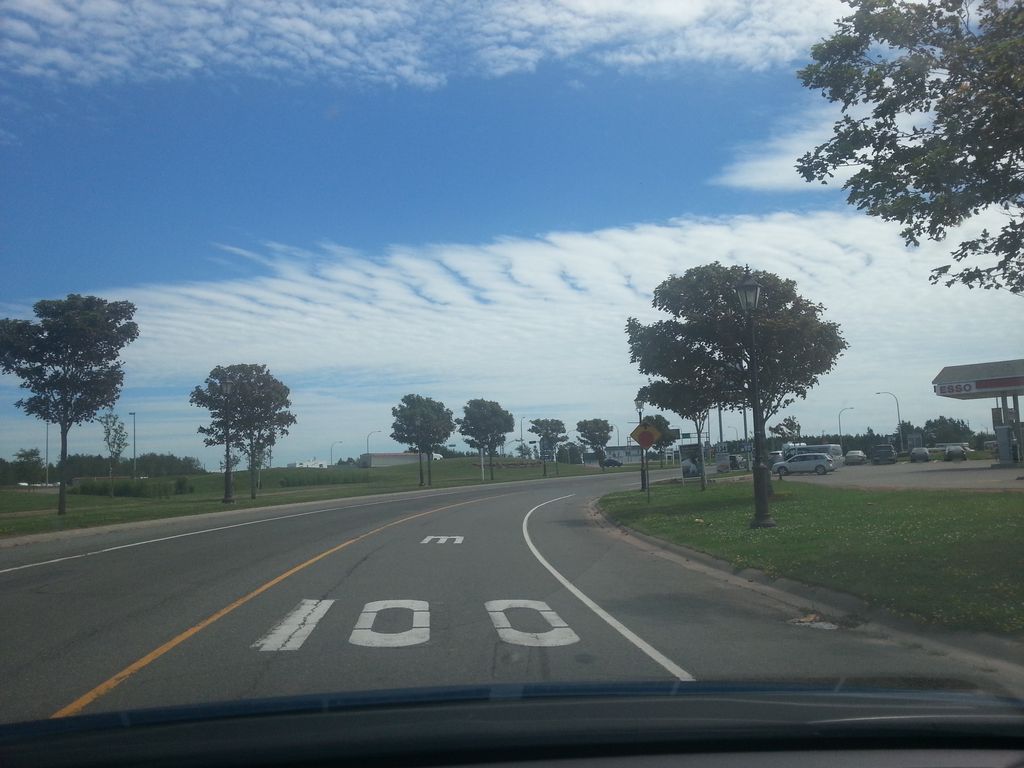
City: charlottetown